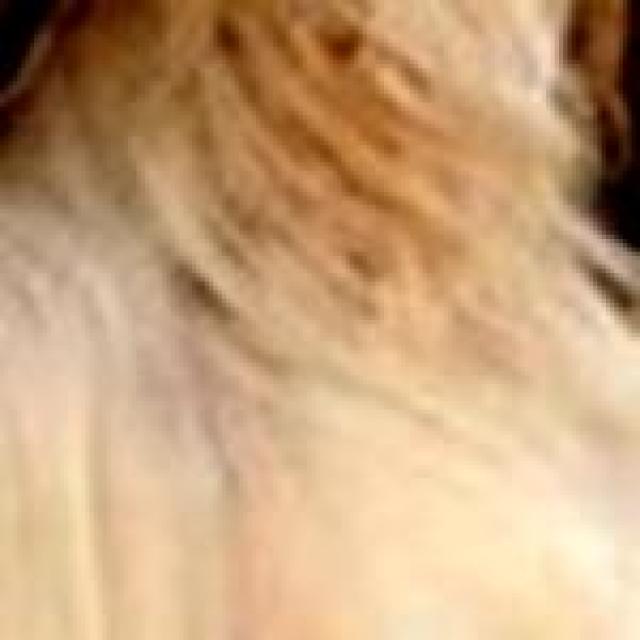
Healthy canine skin — no visible lesions, inflammation, or abnormalities. The skin and coat appear normal.